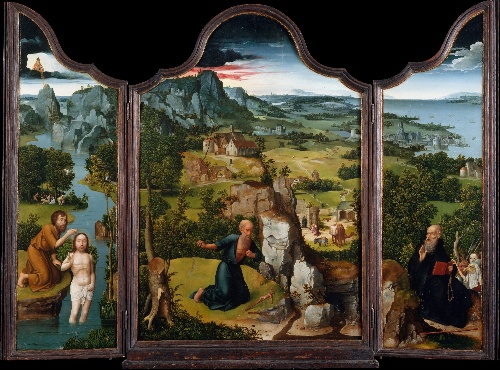
Title: The Penitence of Saint Jerome
Artist: Joachim Patinir
Artist bio: Netherlandish, Dinant or Bouvignes, active by 1515–died 1524 Antwerp
Date: ca. 1512–15
Object type: Painting, triptych
Classification: Paintings
Medium: Oil on wood
Dimensions: Shaped top: central panel, overall, with engaged frame, 46 1/4 x 32 in. (117.5 x 81.3 cm); each wing, overall, with engaged frame, 47 1/2 x 14 in. (120.7 x 35.6 cm)
Department: European Paintings
Credit line: Fletcher Fund, 1936
Accession year: 1936
Repository: Metropolitan Museum of Art, New York, NY
Tags: Landscapes|Saint Jerome|Saint John the Baptist|Jesus|Baptism of Christ